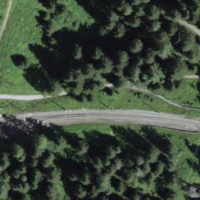
EUNIS habitat code: 43
Species observed at this site:
Vaccinium vitis-idaea
Rumex alpinus